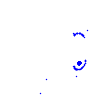
Particle: pion